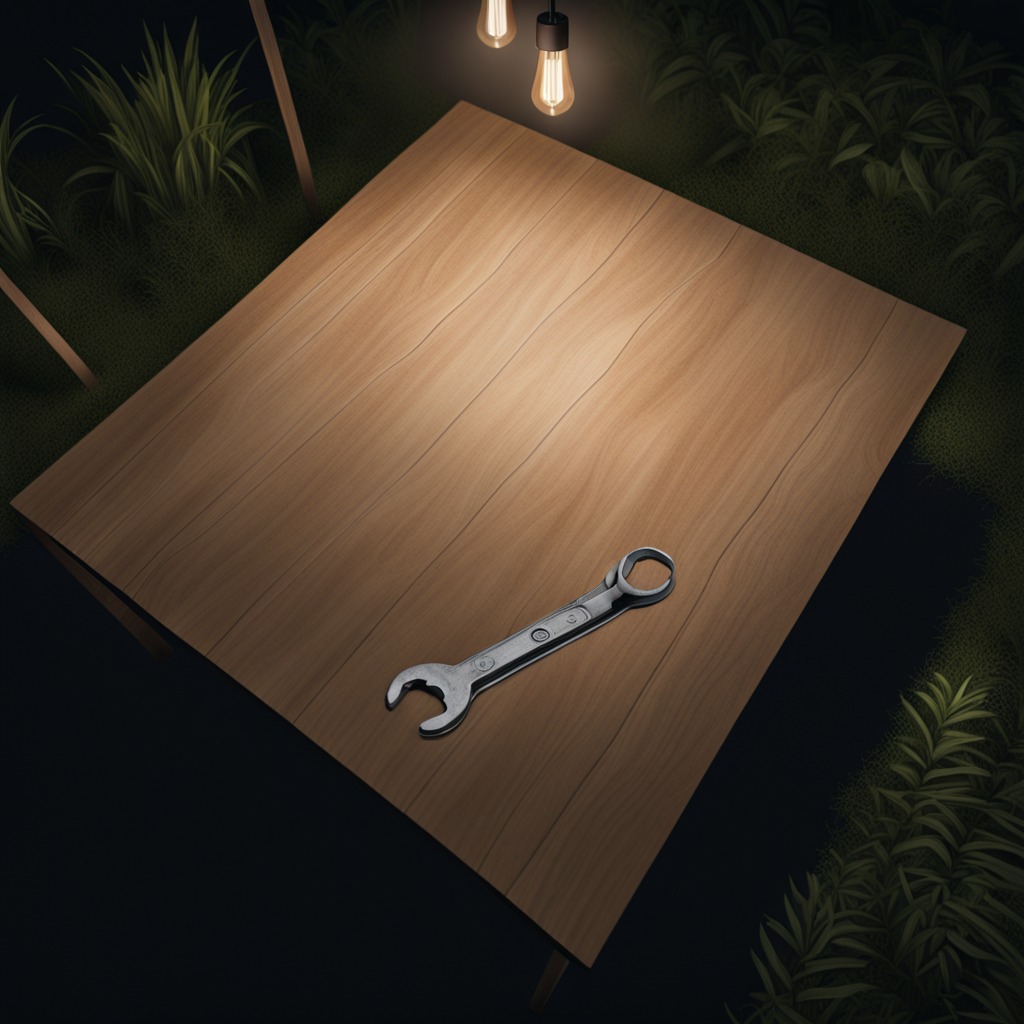
A wrench is lying on a wooden table inside a jungle field workshop tent at night.